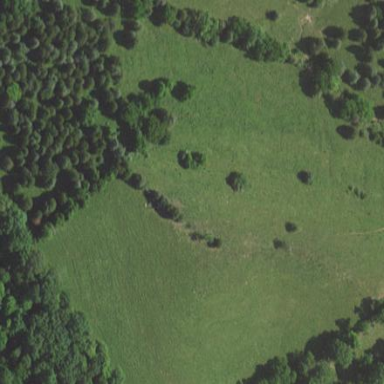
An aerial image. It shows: Beautiful meadow.